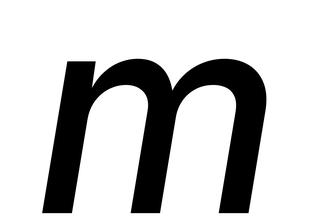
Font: Inter-Italic_Medium_Italic